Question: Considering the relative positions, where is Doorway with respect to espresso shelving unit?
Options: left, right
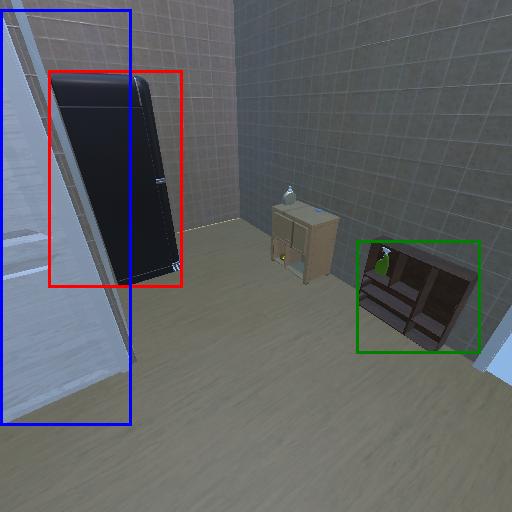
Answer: left